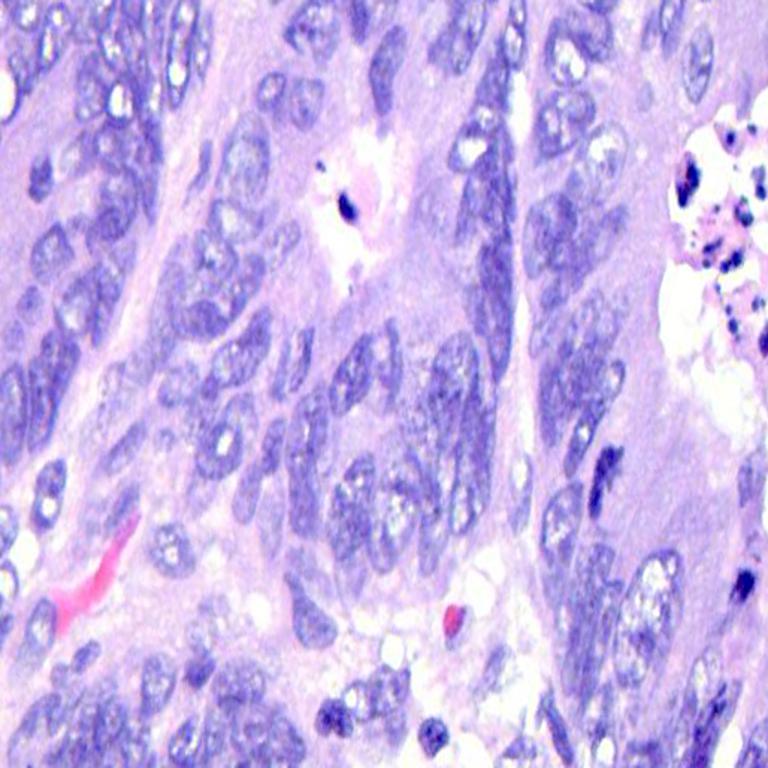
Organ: colon
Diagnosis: adenocarcinomas